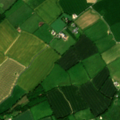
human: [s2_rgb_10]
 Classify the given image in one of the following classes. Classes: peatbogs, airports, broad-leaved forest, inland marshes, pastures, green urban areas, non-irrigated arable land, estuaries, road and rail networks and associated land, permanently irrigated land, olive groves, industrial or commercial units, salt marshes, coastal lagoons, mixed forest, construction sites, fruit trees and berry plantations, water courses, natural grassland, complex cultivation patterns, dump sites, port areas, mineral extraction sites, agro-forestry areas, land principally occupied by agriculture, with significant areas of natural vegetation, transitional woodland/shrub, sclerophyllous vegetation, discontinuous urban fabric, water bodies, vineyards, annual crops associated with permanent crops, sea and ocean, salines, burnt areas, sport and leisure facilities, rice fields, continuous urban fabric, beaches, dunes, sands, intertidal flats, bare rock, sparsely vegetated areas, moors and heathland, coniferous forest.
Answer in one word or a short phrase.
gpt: non-irrigated arable land, pastures